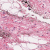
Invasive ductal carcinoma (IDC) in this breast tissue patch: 0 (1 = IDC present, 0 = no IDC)